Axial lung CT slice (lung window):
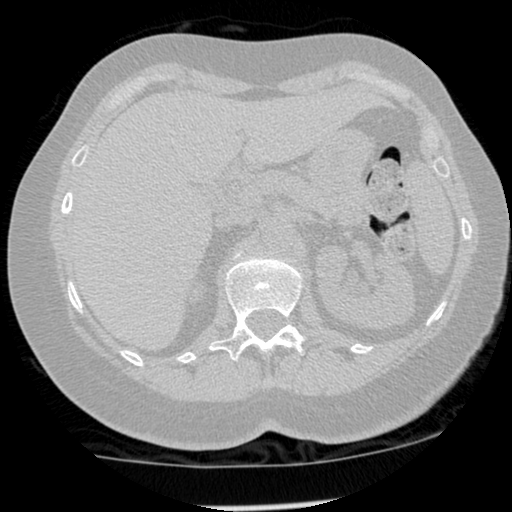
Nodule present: no